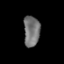
Tissue: prostate
Cell type: T cells
Senescence score: 0.3178
Nuclear area (px): 489
Mean DAPI intensity: 115.333